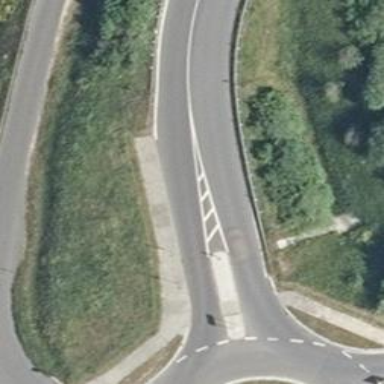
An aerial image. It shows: Traffic calming island.